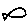
Label: fish